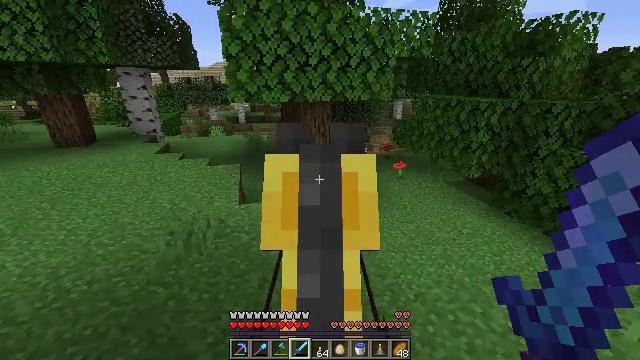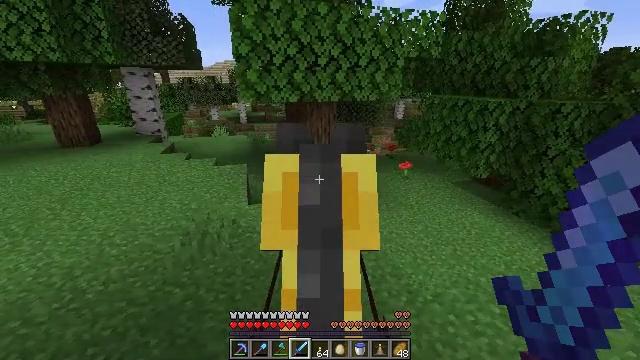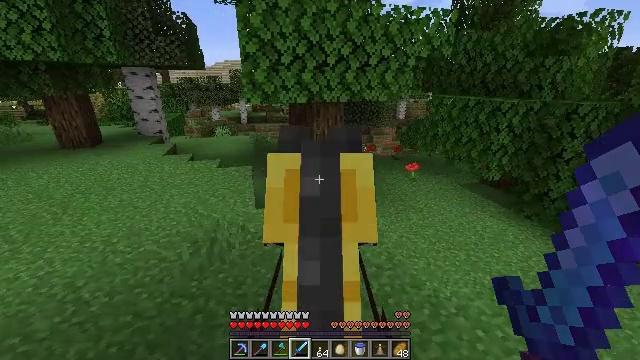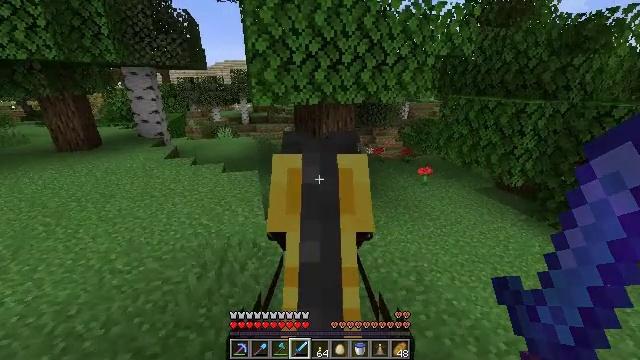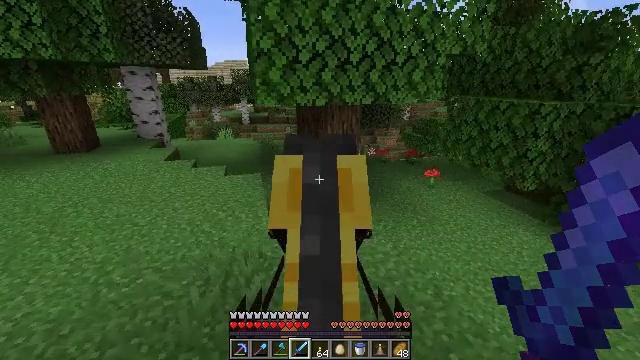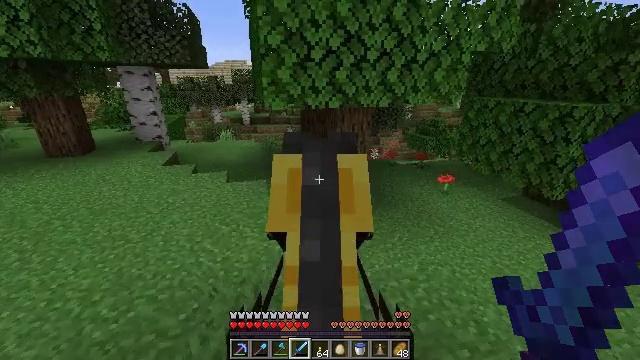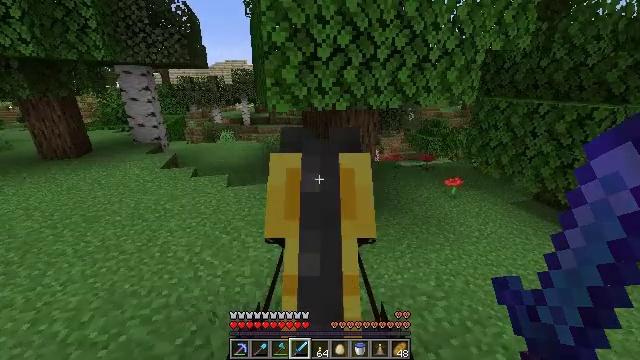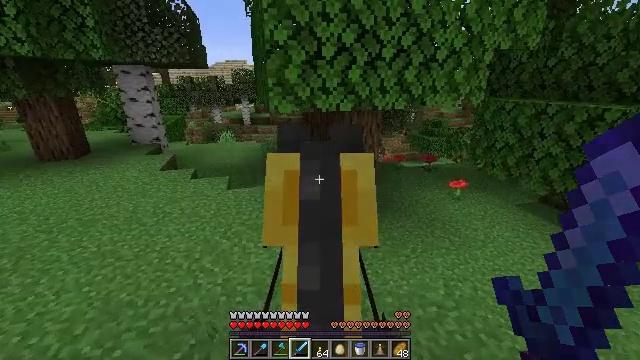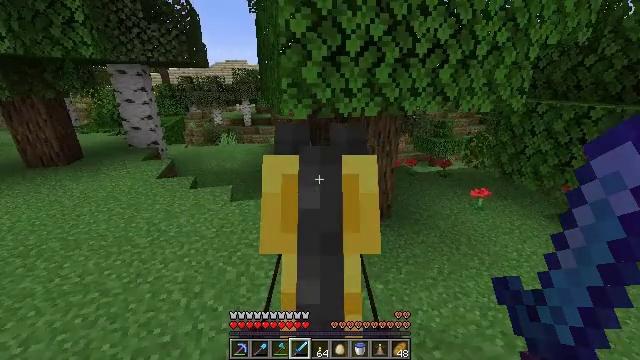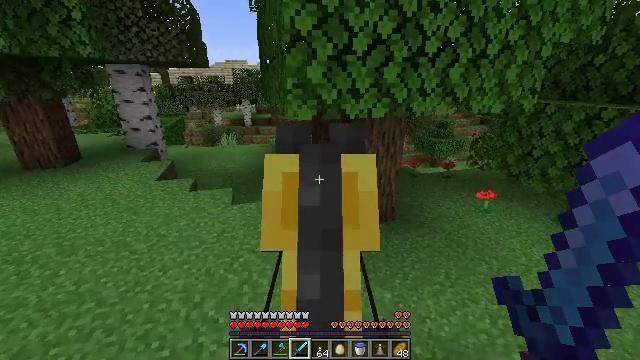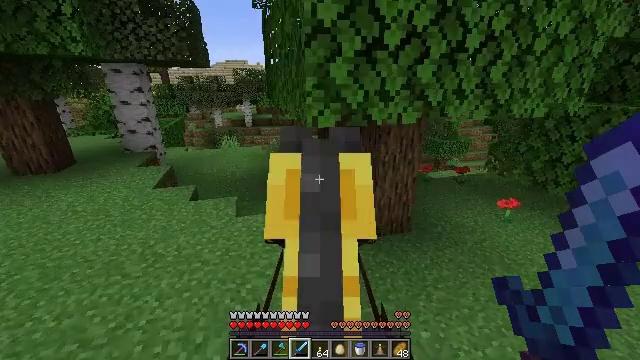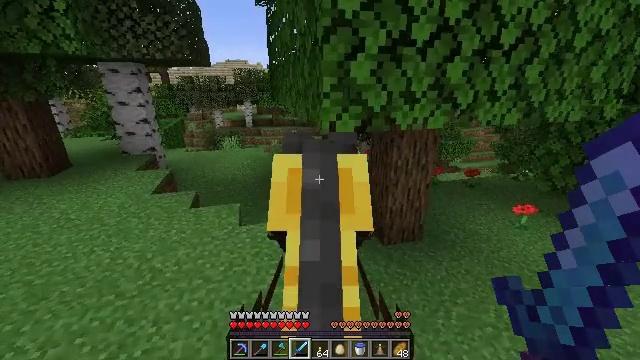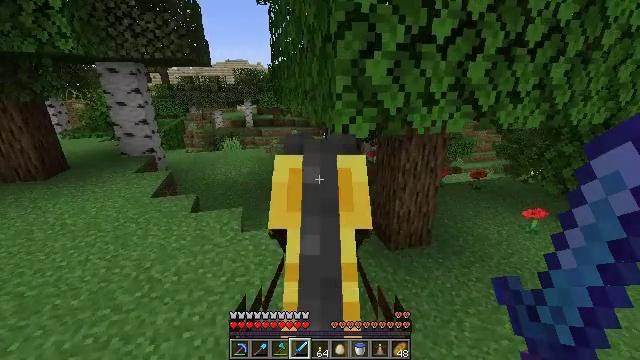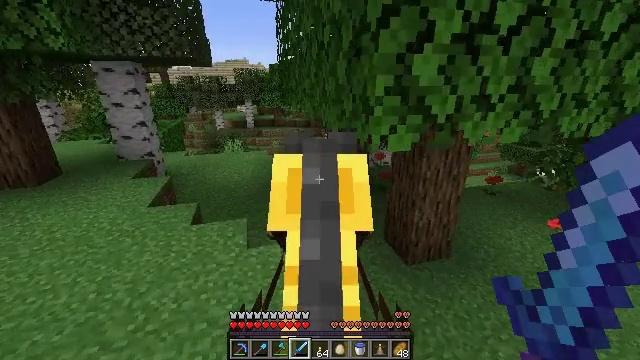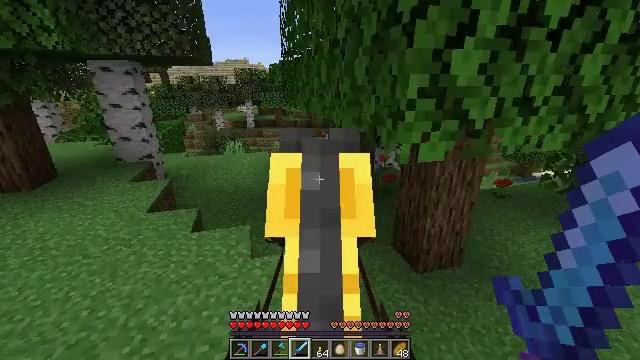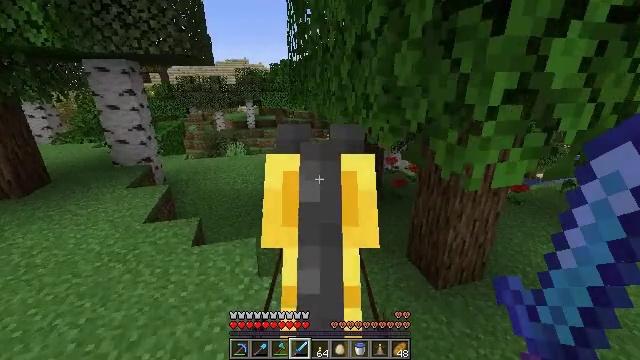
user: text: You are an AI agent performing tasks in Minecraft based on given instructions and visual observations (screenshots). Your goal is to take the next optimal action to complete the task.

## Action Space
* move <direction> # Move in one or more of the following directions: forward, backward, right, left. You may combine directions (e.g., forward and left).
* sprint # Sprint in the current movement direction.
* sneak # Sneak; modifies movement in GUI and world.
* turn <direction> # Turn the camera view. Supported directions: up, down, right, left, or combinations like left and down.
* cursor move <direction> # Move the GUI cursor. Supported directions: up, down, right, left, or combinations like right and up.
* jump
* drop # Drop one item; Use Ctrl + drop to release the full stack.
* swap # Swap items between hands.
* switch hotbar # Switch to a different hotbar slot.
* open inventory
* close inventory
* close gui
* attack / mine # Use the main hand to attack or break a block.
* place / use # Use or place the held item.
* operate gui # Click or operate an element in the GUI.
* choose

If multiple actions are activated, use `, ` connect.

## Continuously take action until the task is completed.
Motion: motion action
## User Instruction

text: Collect sandstone by mining.
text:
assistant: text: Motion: move forward and move left
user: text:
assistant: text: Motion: move forward and move left
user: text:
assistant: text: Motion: move forward and move left
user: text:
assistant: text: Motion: move forward and move left
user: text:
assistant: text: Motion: move forward and move left
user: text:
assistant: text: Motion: move forward and move left
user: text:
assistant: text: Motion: move forward and move left
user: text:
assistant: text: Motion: move forward and move left
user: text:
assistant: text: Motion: move forward and move left
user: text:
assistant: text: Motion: move forward and move left
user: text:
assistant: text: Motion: move forward and move left
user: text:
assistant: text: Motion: move forward and move left
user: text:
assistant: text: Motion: move forward and move left
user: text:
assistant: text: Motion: move forward and move left
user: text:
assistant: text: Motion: move forward and move left
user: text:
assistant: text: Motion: move forward and move left
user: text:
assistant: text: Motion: move forward and move left
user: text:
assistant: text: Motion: move forward and move left
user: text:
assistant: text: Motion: move forward and move left
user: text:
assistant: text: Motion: move forward and move left
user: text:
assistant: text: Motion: move forward and move left
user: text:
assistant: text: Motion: move forward and move left
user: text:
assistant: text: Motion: move forward and move left
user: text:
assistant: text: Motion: move forward and move left
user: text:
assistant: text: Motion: move forward and move left
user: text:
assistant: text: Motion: move forward and move left
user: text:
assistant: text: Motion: move forward and move left
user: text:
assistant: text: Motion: move forward and move left
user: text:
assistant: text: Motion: move forward and move left
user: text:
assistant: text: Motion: move forward and move left